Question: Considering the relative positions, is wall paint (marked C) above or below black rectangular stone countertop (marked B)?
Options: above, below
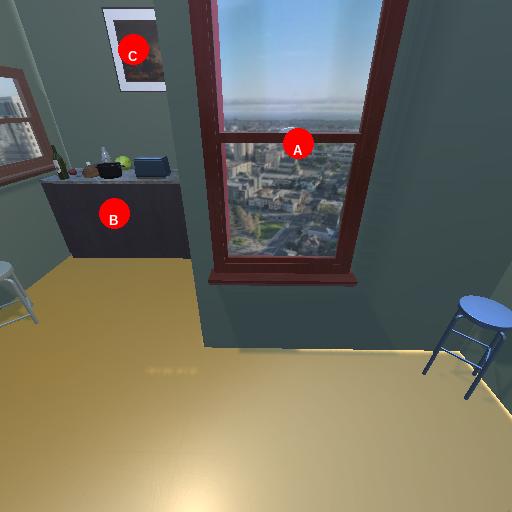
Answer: above